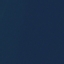
Label: SeaLake